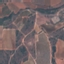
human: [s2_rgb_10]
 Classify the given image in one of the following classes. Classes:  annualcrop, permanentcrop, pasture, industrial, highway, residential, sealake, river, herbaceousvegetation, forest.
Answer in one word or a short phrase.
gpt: PermanentCrop